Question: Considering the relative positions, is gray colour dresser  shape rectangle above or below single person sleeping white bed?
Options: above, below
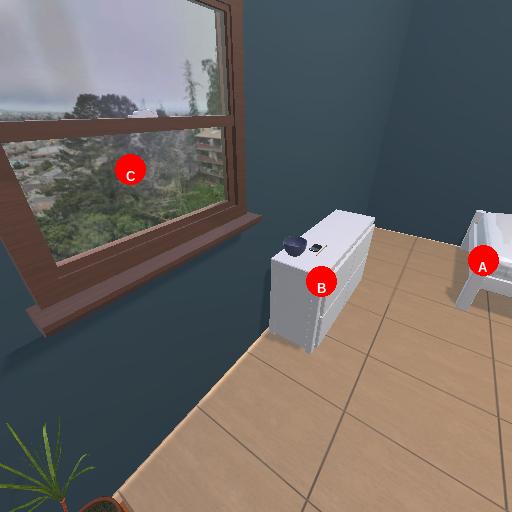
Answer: above